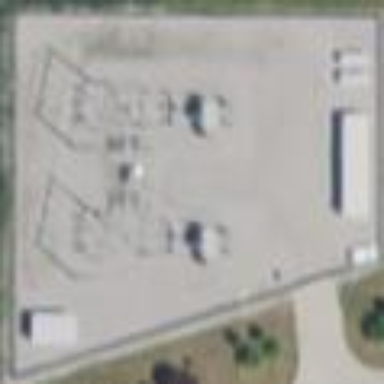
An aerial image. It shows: Fenced power substation at the transmission level.